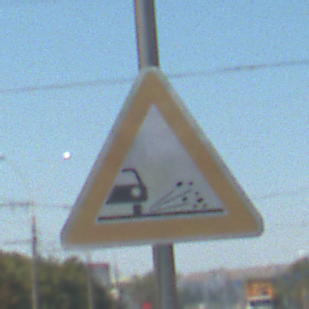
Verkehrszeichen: SplittSchotter
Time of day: Midday
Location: Outdoor (Urban)
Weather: Clear
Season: NotSpecified
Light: Natural